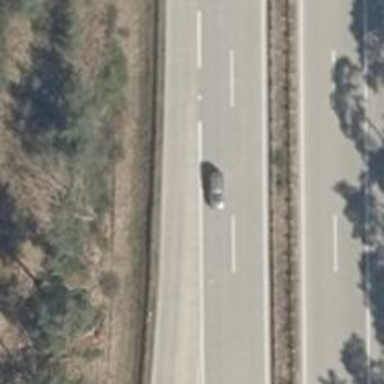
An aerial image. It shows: Asphalt motorway link.